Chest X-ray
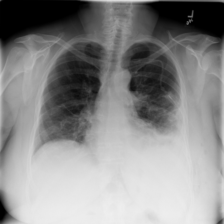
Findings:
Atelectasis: positive
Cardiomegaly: negative
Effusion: negative
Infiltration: positive
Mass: negative
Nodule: negative
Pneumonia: negative
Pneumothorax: negative
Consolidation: negative
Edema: negative
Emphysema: negative
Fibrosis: negative
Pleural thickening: negative
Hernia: negative